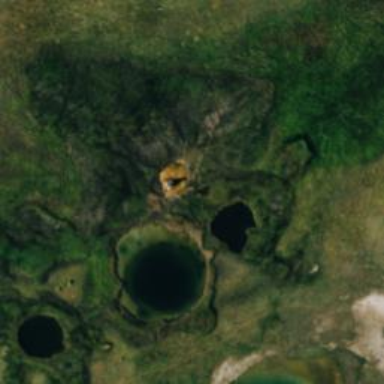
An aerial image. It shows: Natural geyser.